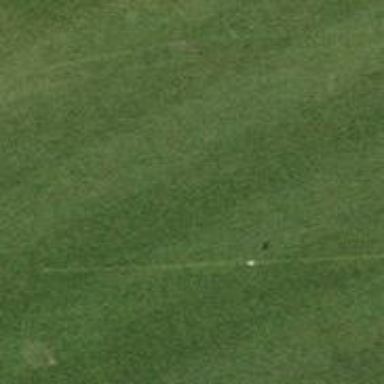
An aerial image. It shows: View of golf hole.